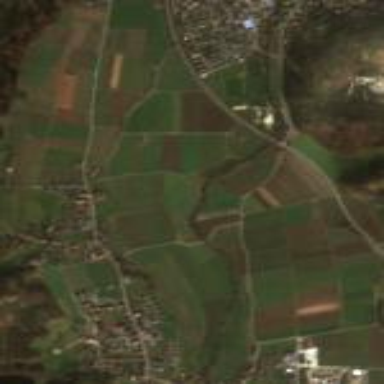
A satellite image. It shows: Picturesque farmland scene.